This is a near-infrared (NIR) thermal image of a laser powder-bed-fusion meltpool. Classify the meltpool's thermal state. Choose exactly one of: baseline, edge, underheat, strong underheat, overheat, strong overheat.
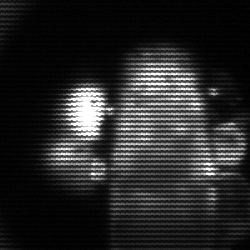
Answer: strong underheat